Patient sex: M
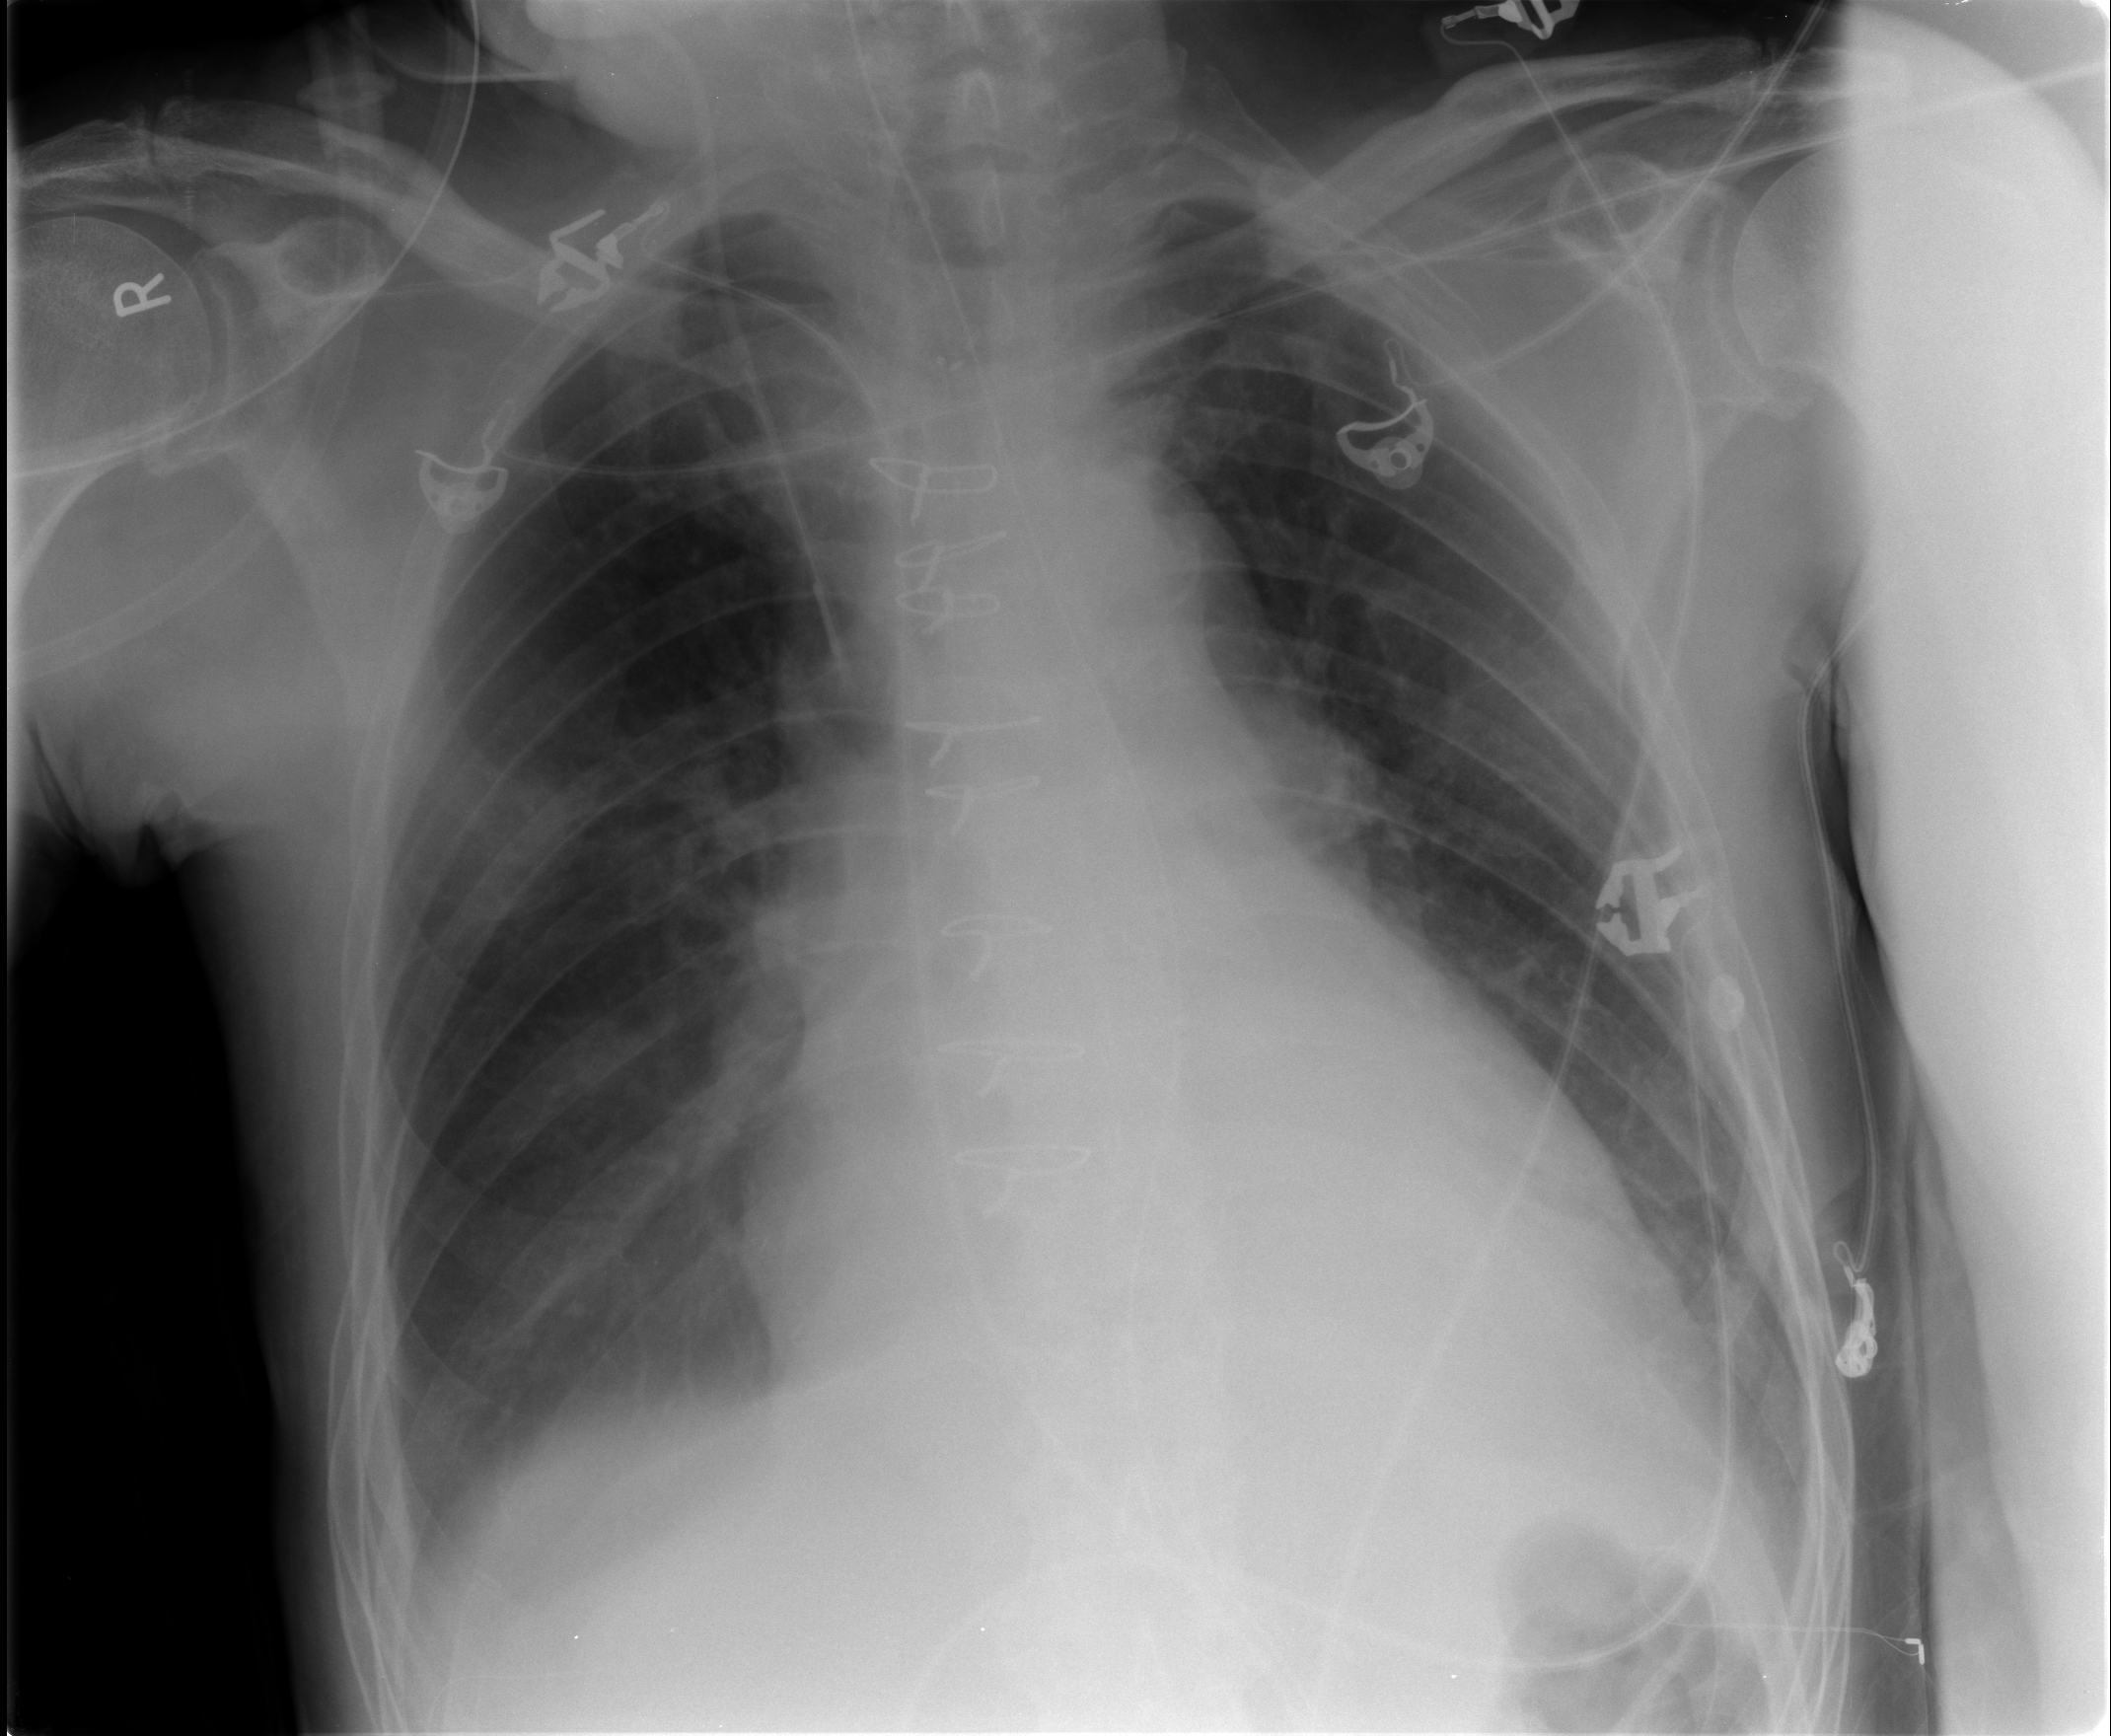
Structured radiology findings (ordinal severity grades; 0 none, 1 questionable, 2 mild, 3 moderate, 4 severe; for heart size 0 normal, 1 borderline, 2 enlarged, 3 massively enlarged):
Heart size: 2
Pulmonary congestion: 0
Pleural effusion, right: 2
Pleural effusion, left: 1
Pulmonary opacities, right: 0
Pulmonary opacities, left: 0
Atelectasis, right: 1
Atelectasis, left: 0